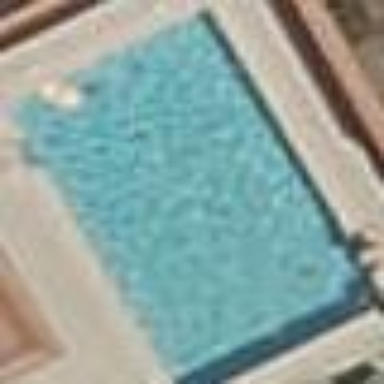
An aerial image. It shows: Swimming pool located in leisure land.